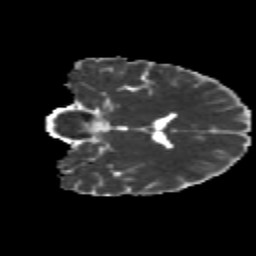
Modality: MD
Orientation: coronal
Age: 12
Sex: female
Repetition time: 9.4 s
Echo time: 0.089 s